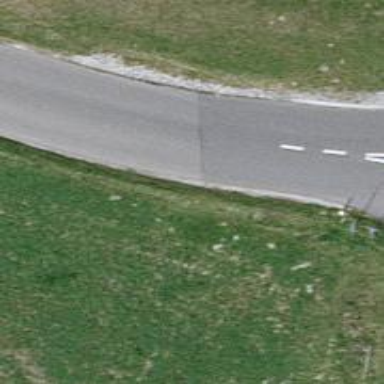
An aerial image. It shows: Tertiary road with asphalt surface.